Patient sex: M
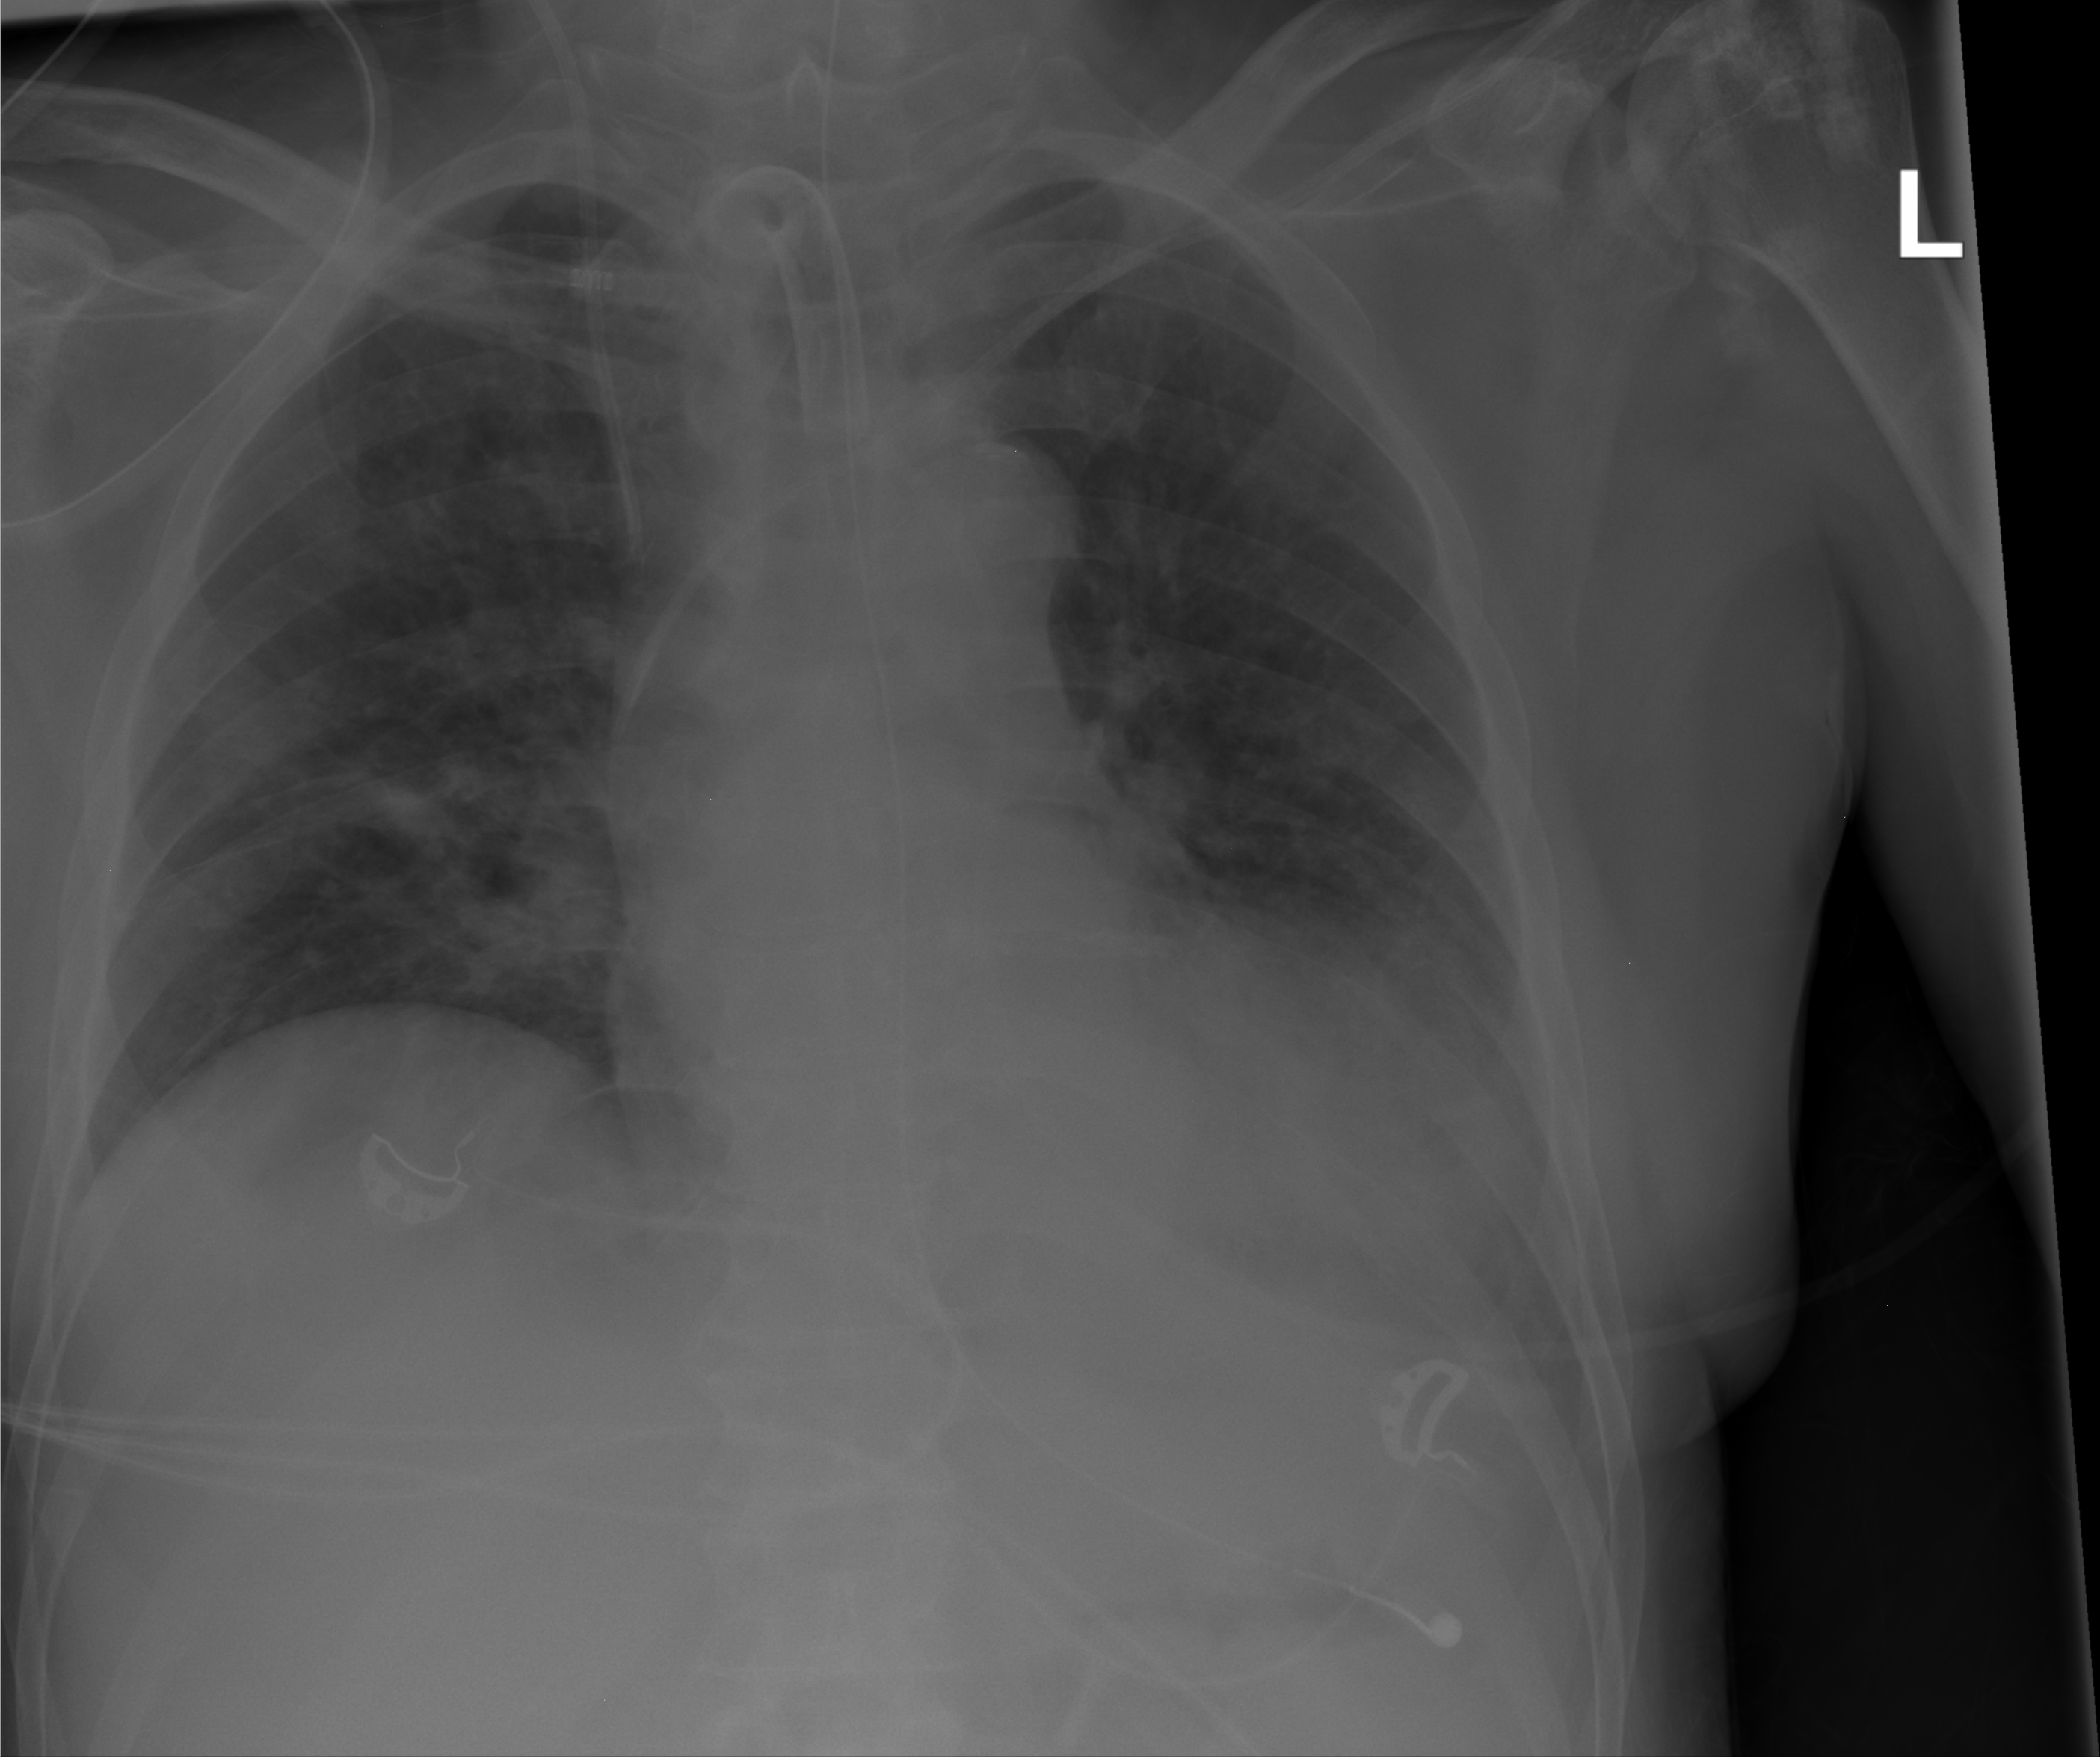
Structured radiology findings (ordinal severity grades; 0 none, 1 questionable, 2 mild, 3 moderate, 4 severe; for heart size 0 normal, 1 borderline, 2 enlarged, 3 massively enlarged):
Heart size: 2
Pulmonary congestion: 2
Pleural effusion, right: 0
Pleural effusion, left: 2
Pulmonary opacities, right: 2
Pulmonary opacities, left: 2
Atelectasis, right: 0
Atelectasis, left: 0